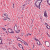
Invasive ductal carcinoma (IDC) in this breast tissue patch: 1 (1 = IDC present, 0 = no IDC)